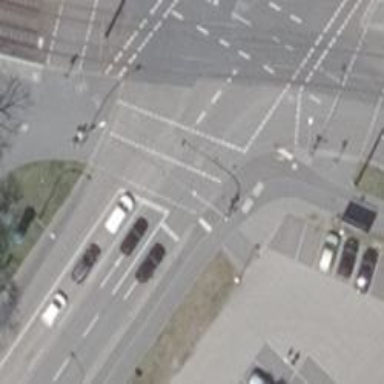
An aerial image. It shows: Primary highway with asphalt surface. There are sidewalks on both sides and cycle track.